Current action and preconditions to check: trajectory_clear

Your task: For each precondition in the list above, predict whether it will hold at this action.

Consider the current scene as observed from the mobile robot's camera, and analyze the predicted future states of all dynamic agents (e.g., people, animals, vehicles, or any moving entities) within the NEXT SECOND.

IMPORTANT: Only answer "very likely" if you are absolutely certain—based on strong, clear evidence—that a dynamic agent will violate the precondition in the predicted future state. Do NOT answer "very likely" for unlikely, ambiguous, or low-probability risks.

Ask yourself for each precondition: Is there a high probability, with clear and convincing evidence, that the predicted future states of any dynamic agent will interfere with the predicted future state of the currently executing action within the NEXT SECOND, causing that precondition to fail?

Assess the risk level based on these predictions. Use "likely" or "very likely" if motions create a clear risk of interference.

Use "neutral" or "improbable" if agents are nearby but their predicted paths are clearly diverging or non-conflicting.

Failure Risk Categories: "very improbable", "improbable", "neutral", "likely", "very likely"

Answer Format: Output ONLY the probability_of_failure value from these categories: "very improbable", "improbable", "neutral", "likely", "very likely"

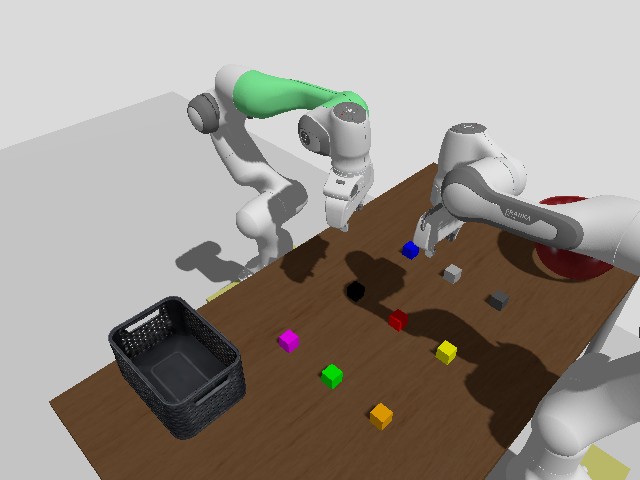

Answer: likely